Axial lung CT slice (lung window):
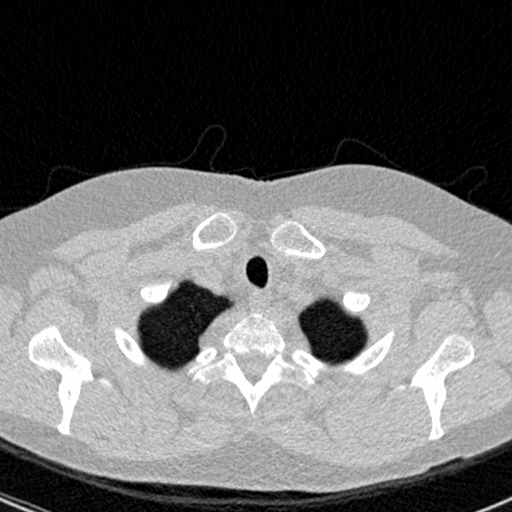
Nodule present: no